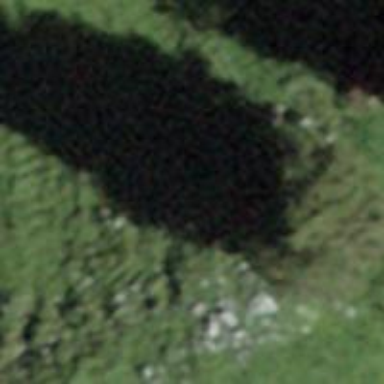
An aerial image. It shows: Single tag "natural: tree."